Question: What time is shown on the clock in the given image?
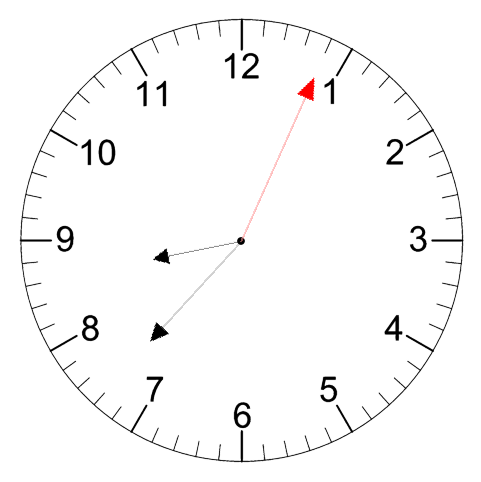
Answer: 08:37:04